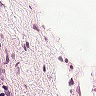
Metastatic tissue present: no